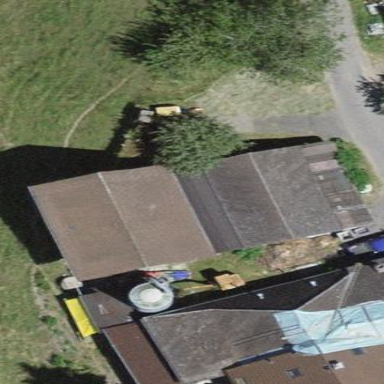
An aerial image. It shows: Shed building.